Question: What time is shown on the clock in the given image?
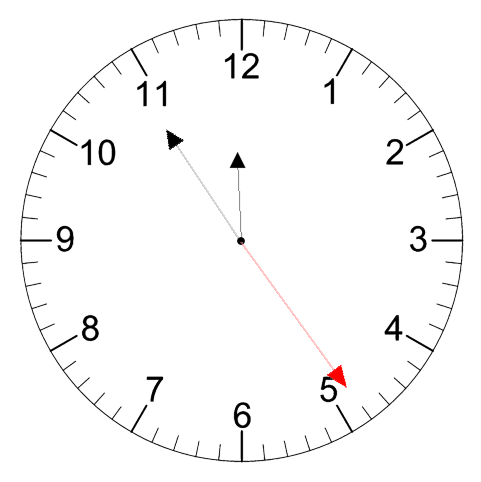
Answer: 11:54:24